Field crop: maize
Growth stage: 1
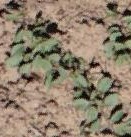
Species: convolvulus